Interaction volume radius: 10 \u00c5
Interaction volume height: 15 \u00c5
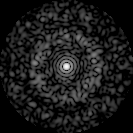
Disorder parameter: 0.838